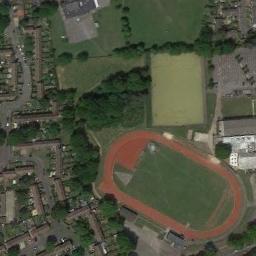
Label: ground_track_field